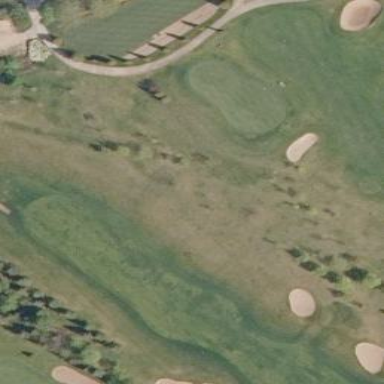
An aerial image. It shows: Rough area in golf course.